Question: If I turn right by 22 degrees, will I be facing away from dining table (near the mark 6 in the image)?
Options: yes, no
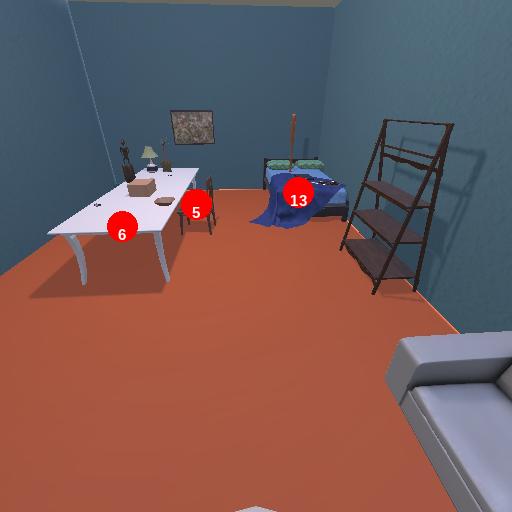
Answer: yes